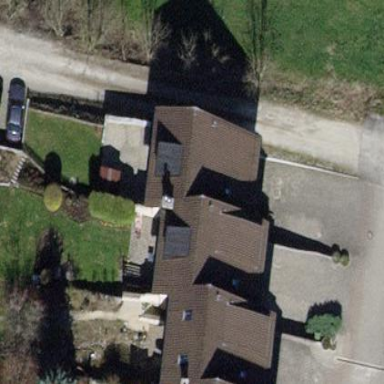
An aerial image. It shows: Building with tiled roof.